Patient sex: M
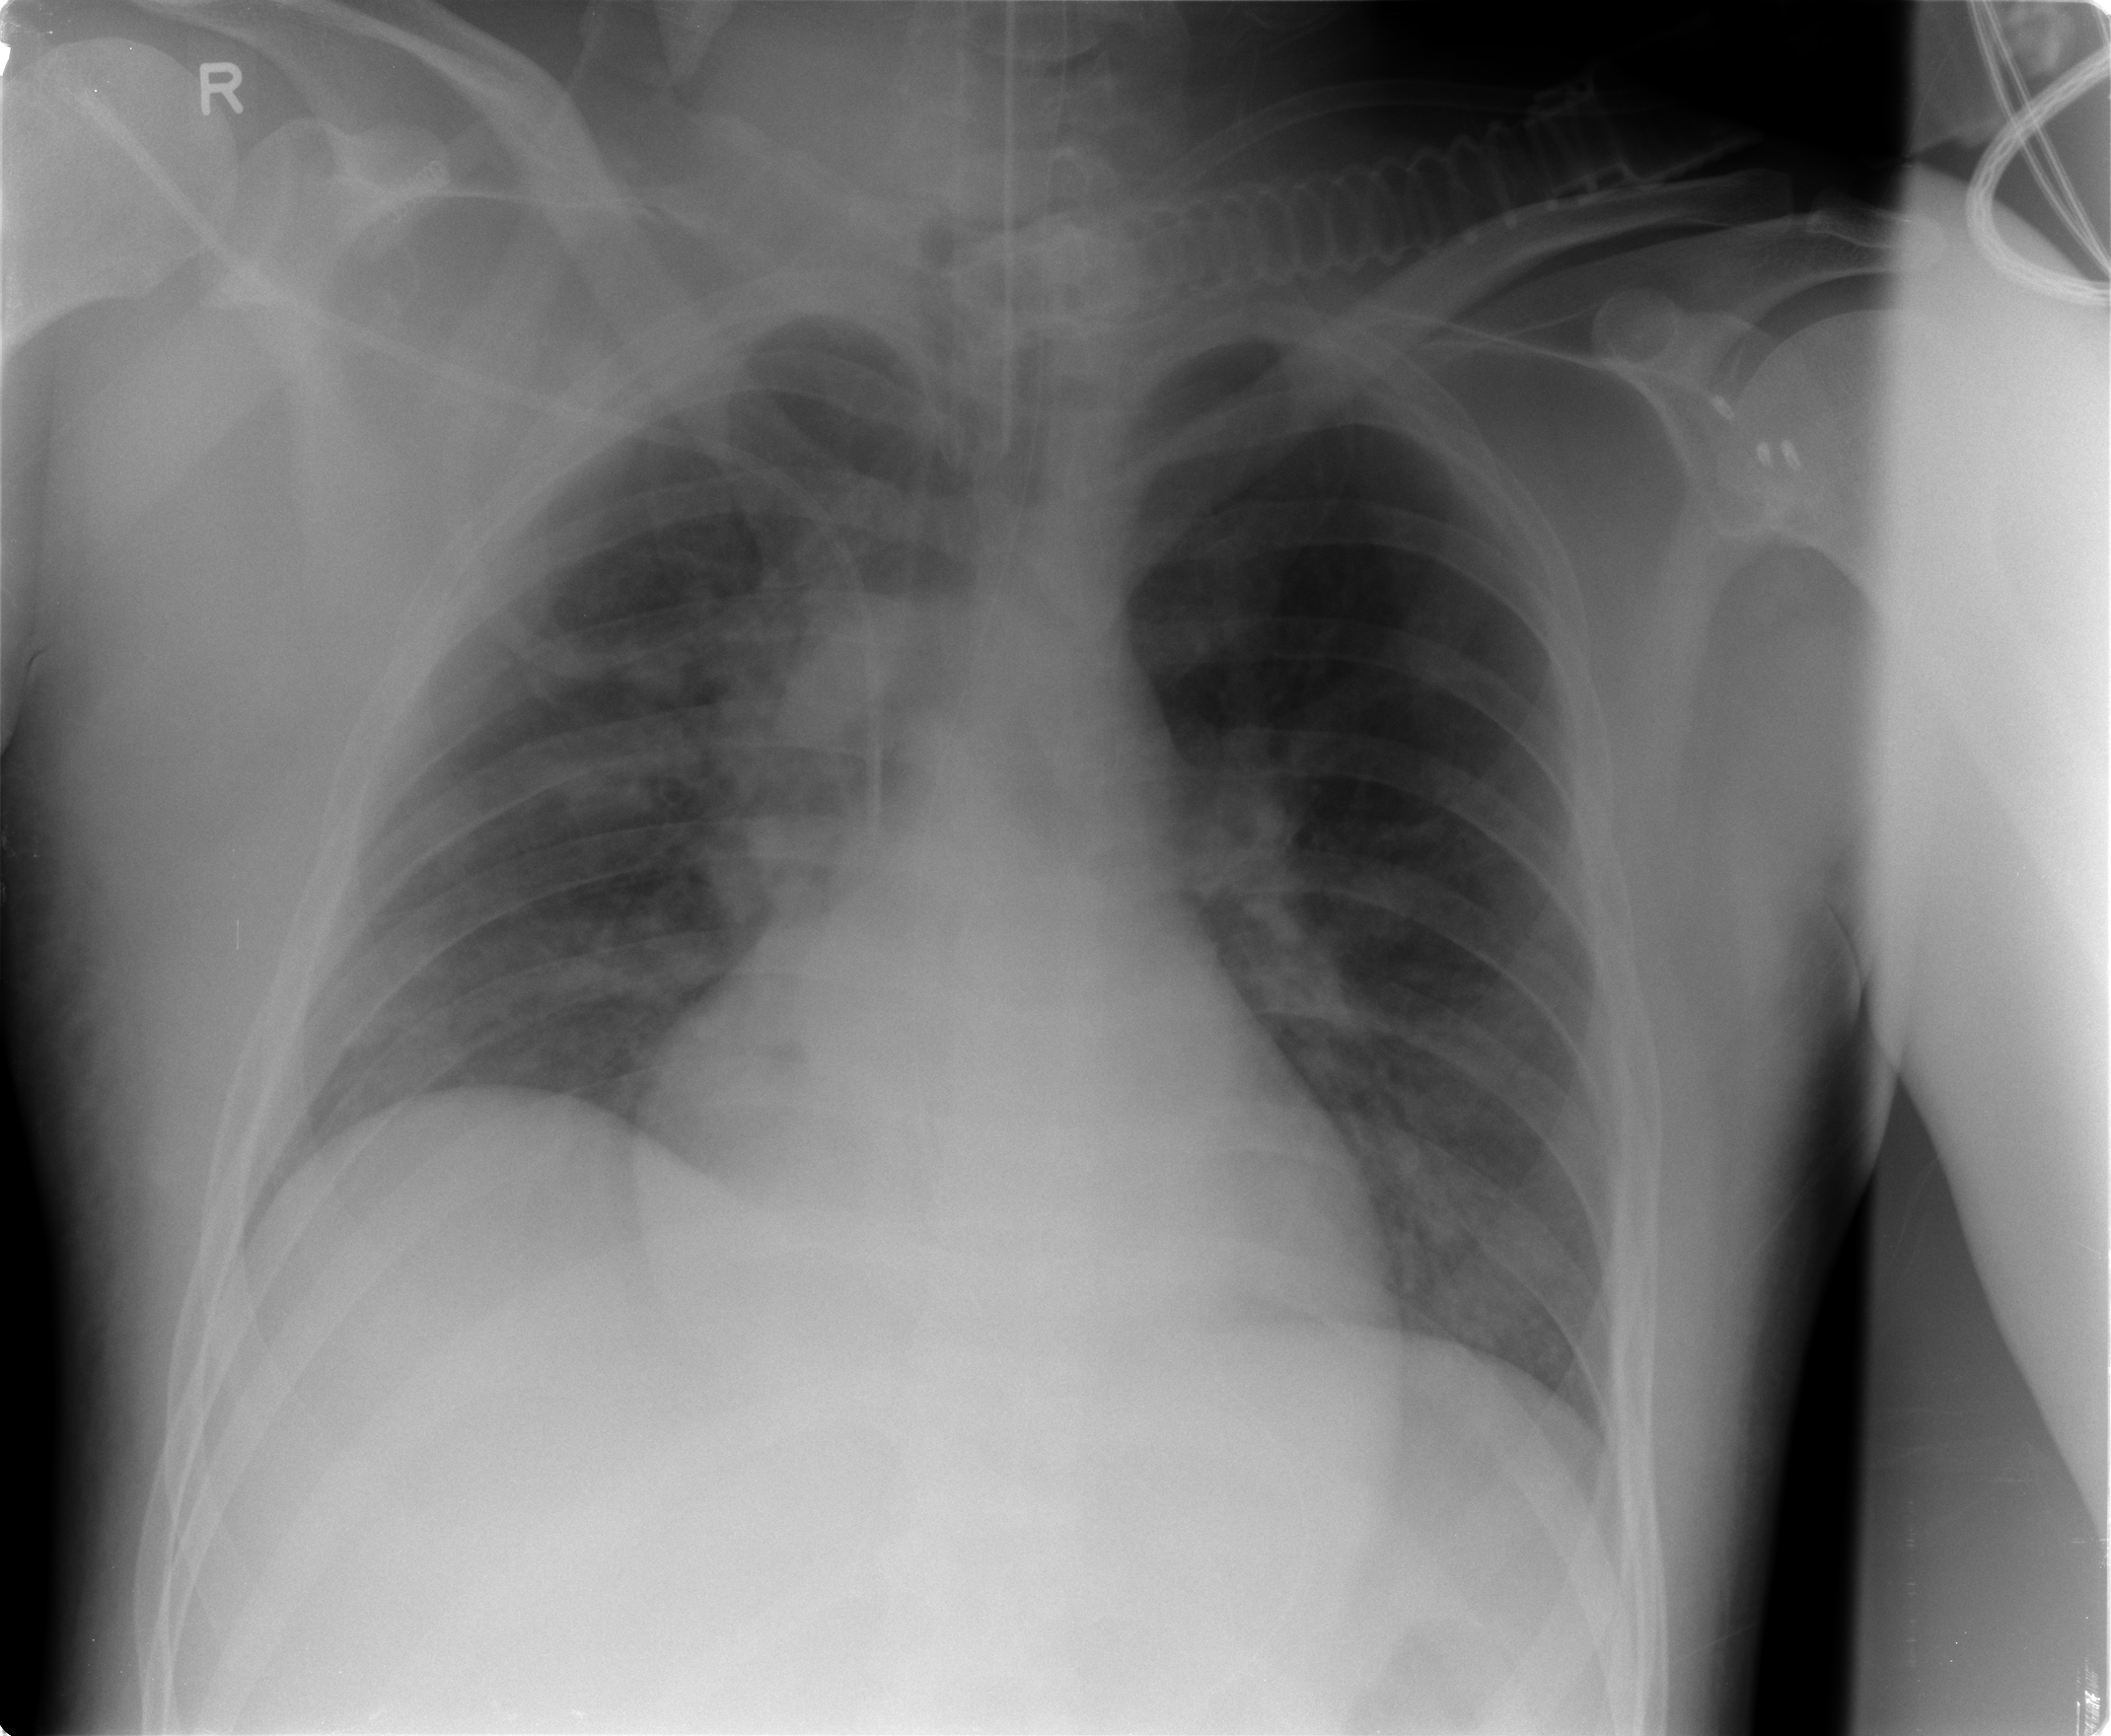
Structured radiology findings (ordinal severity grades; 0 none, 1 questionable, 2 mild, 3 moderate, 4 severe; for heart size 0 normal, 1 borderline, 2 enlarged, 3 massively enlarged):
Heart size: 1
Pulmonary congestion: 2
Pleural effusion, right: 0
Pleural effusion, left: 0
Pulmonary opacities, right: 2
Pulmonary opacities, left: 0
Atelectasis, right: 2
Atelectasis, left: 2